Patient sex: M
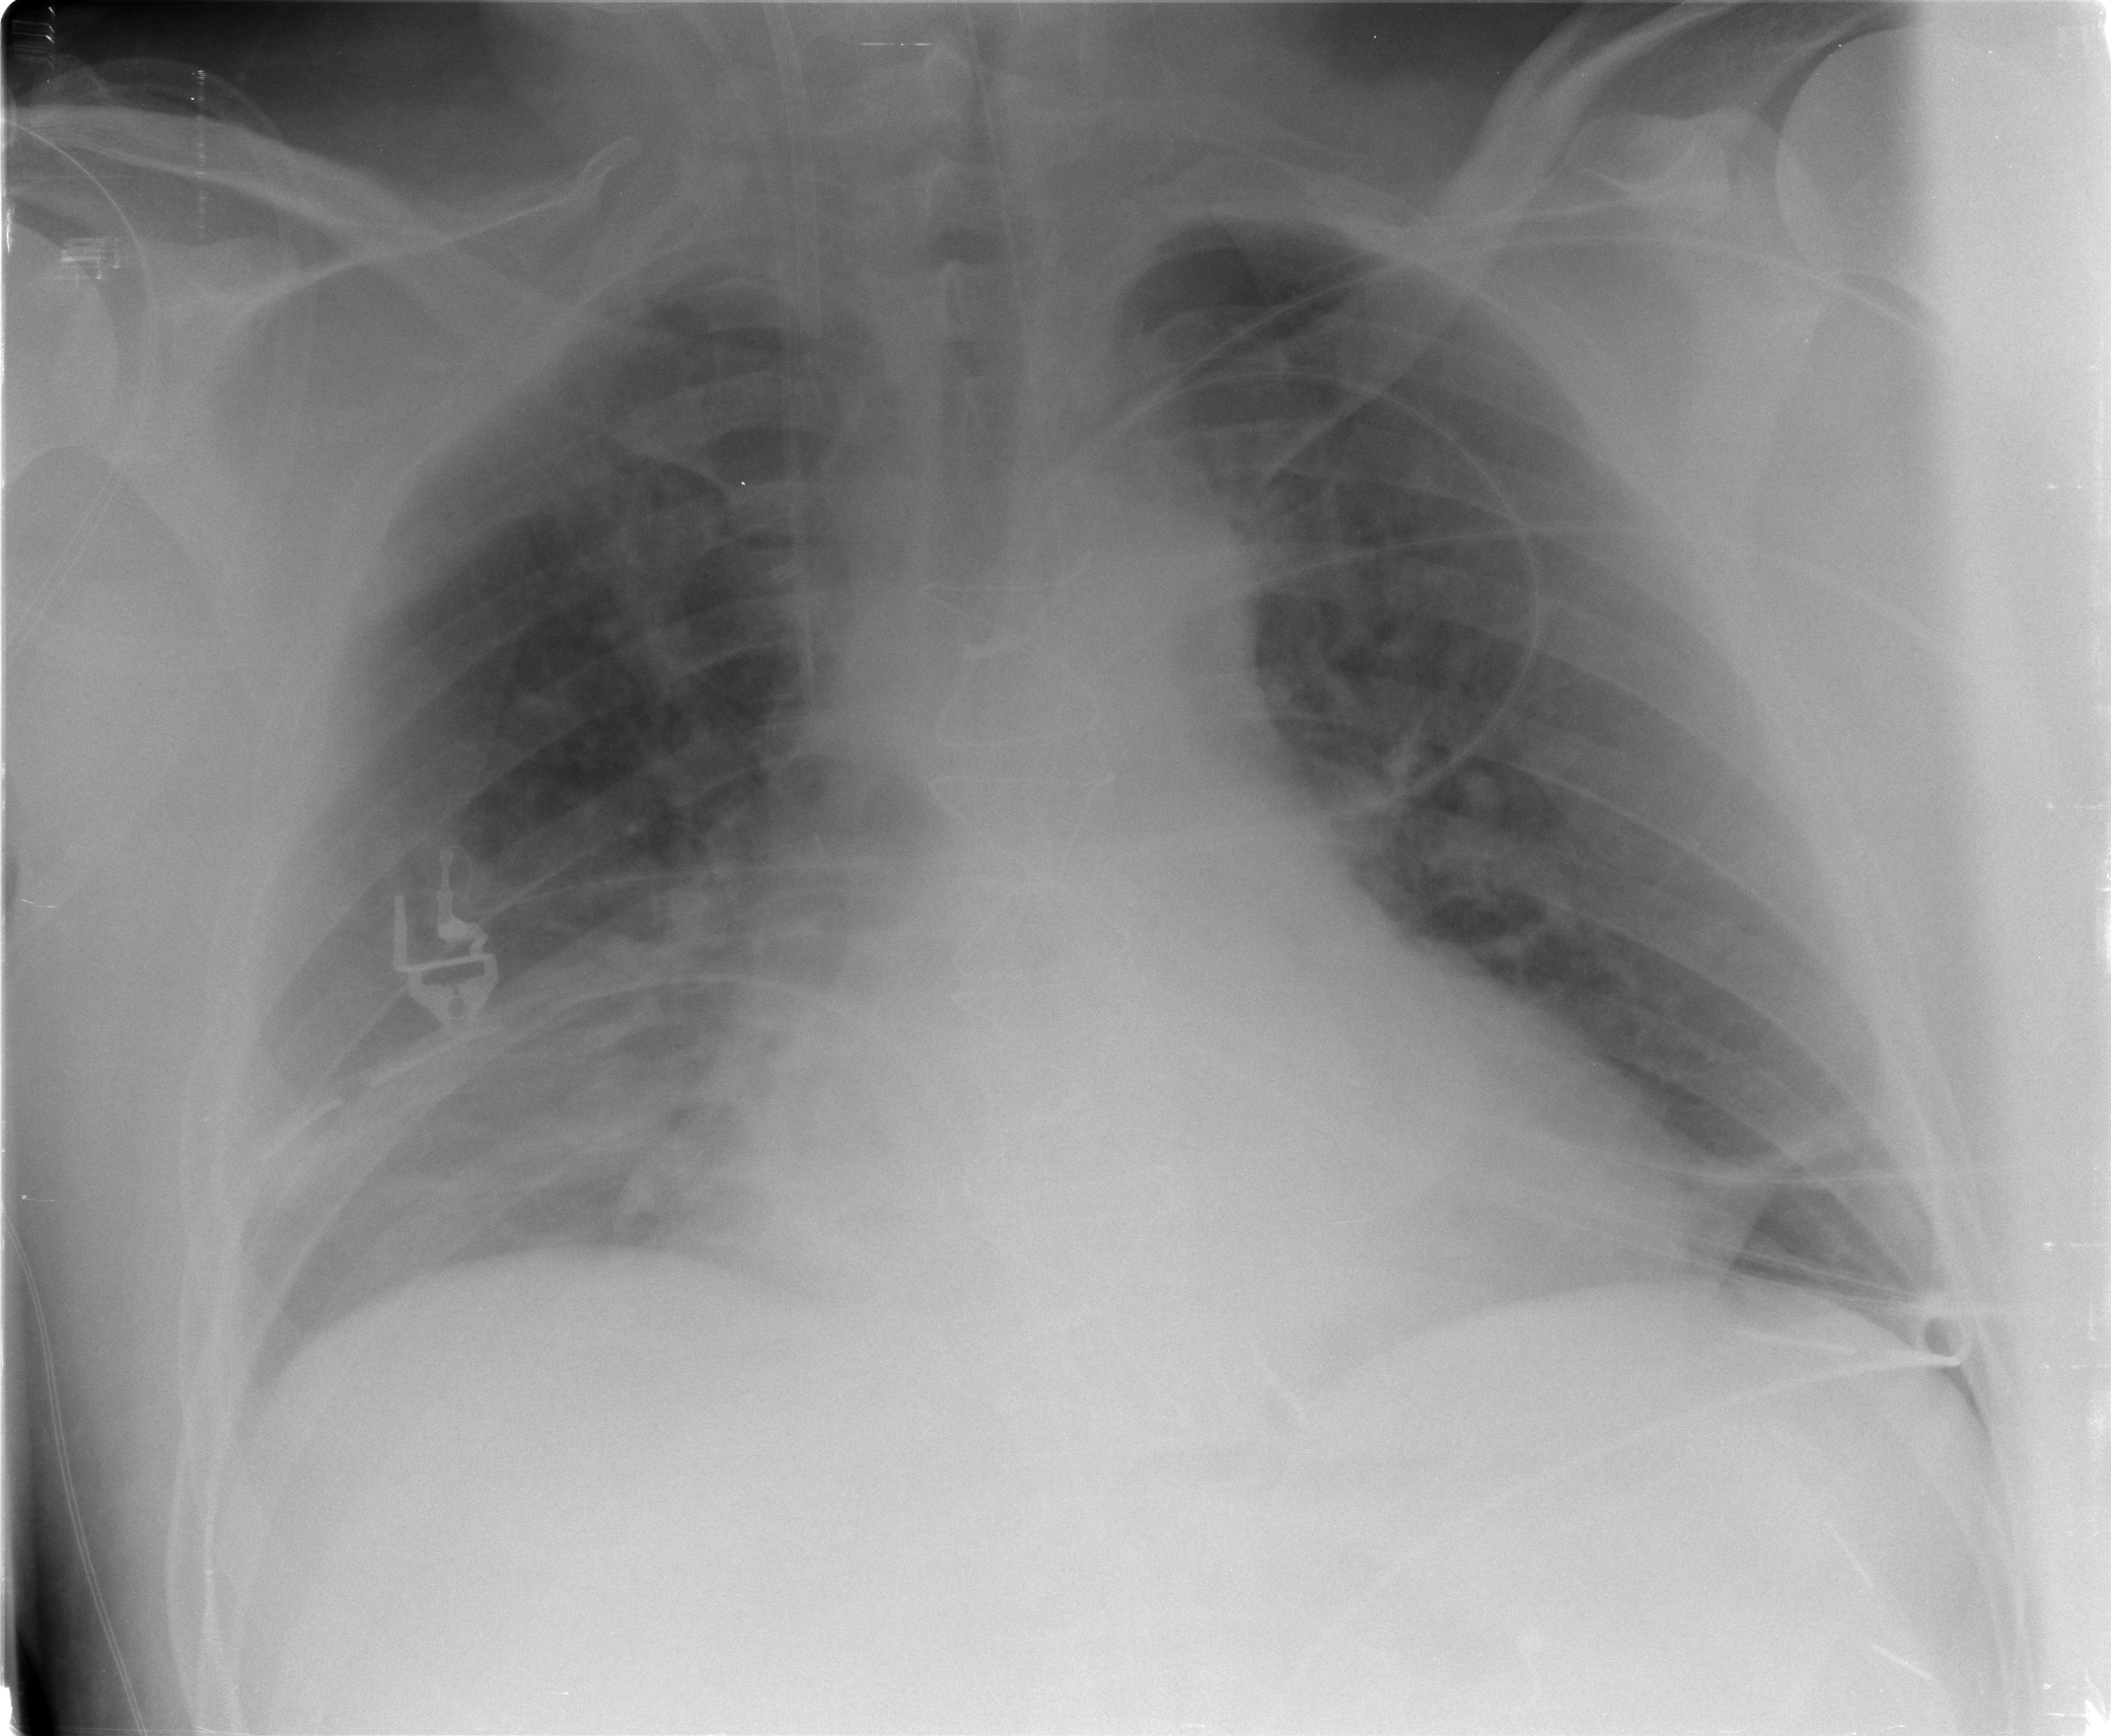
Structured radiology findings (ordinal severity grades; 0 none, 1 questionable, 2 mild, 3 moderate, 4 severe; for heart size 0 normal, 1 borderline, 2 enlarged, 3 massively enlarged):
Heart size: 2
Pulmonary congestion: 2
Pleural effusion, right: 2
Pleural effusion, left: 1
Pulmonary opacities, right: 2
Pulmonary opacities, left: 1
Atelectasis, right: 2
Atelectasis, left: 2